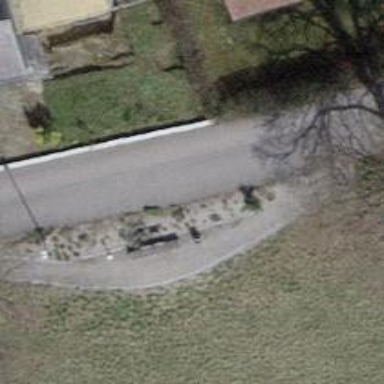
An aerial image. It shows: Bench.